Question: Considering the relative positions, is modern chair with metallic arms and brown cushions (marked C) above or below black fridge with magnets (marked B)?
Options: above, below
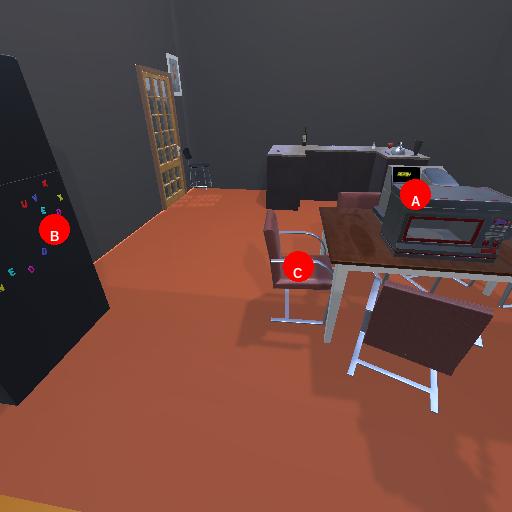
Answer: above